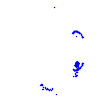
Particle: pion